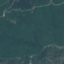
Label: Forest